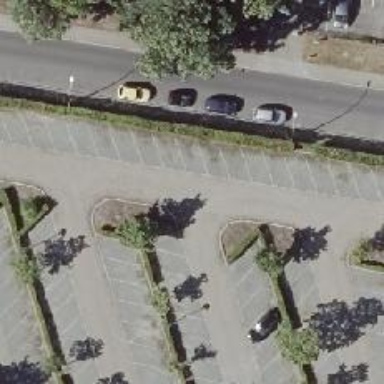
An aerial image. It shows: Parking aisle with pebblestone surface.